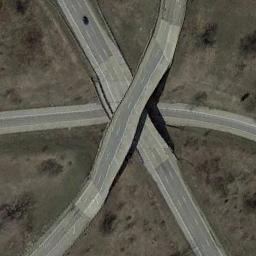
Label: overpass